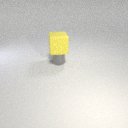
large yellow rubber cube above small gray metal cylinder